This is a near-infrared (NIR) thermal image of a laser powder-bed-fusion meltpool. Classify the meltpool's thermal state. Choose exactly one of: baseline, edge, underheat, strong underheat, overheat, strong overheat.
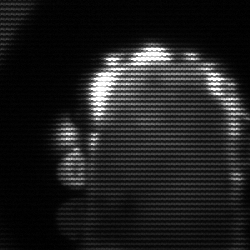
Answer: baseline